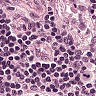
Metastatic tissue present: no